Current action and preconditions to check: trajectory_clear

Your task: For each precondition in the list above, predict whether it will hold at this action.

Consider the current scene as observed from the mobile robot's camera, and analyze the predicted future states of all dynamic agents (e.g., people, animals, vehicles, or any moving entities) within the NEXT SECOND.

IMPORTANT: Only answer "very likely" if you are absolutely certain—based on strong, clear evidence—that a dynamic agent will violate the precondition in the predicted future state. Do NOT answer "very likely" for unlikely, ambiguous, or low-probability risks.

Ask yourself for each precondition: Is there a high probability, with clear and convincing evidence, that the predicted future states of any dynamic agent will interfere with the predicted future state of the currently executing action within the NEXT SECOND, causing that precondition to fail?

Assess the risk level based on these predictions. Use "likely" or "very likely" if motions create a clear risk of interference.

Use "neutral" or "improbable" if agents are nearby but their predicted paths are clearly diverging or non-conflicting.

Failure Risk Categories: "very improbable", "improbable", "neutral", "likely", "very likely"

Answer Format: Output ONLY the probability_of_failure value from these categories: "very improbable", "improbable", "neutral", "likely", "very likely"

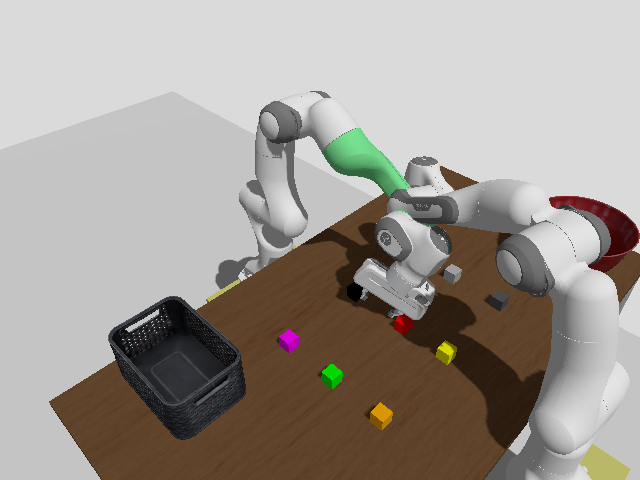

Answer: neutral